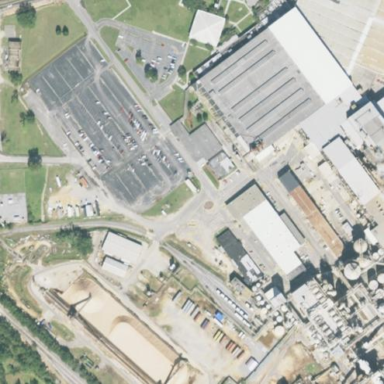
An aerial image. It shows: Industrial area.